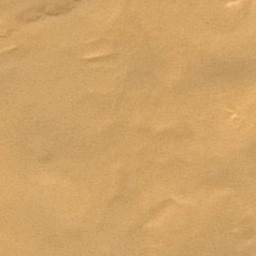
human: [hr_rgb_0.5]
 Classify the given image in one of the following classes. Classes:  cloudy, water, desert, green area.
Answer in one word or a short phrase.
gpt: desert